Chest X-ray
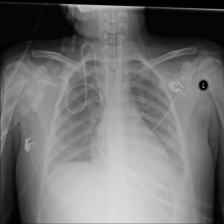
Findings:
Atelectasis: negative
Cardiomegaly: negative
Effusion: negative
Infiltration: negative
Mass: negative
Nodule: negative
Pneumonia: negative
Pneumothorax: negative
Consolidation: negative
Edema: negative
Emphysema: negative
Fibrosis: negative
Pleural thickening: negative
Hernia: negative